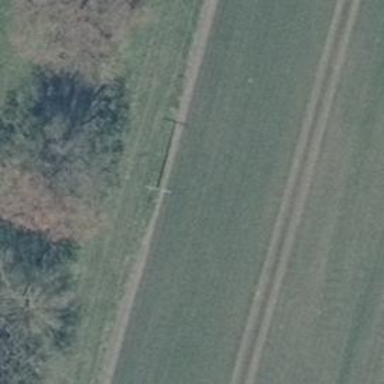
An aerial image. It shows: Minor power line.